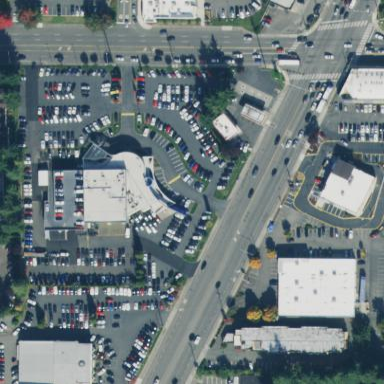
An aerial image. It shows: Car shop building.